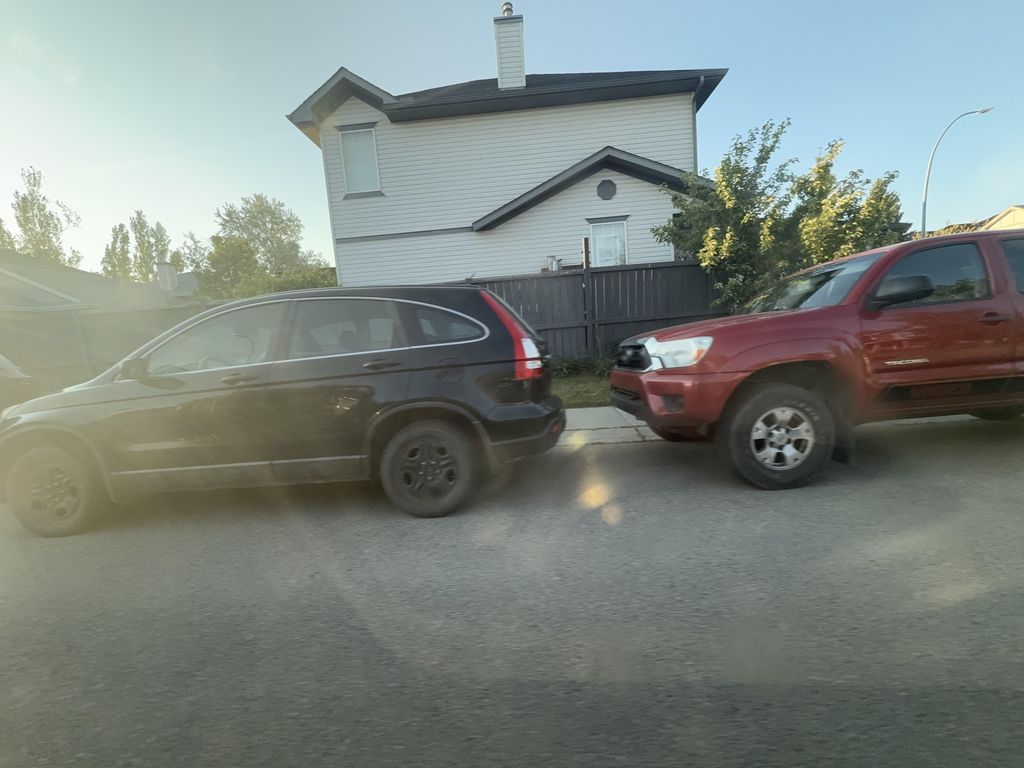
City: calgary